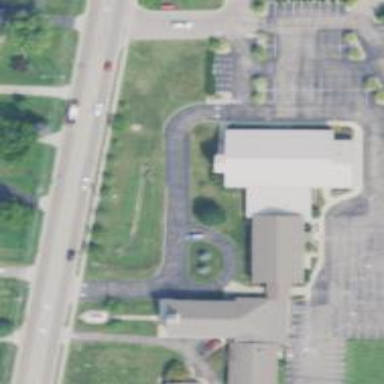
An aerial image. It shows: Beautiful church building.